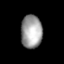
Tissue: lung
Cell type: Myeloid cells
Senescence score: 0.5436
Nuclear area (px): 690
Mean DAPI intensity: 158.413